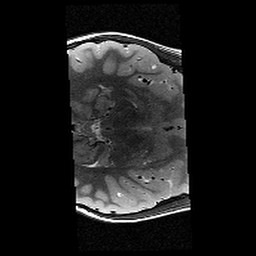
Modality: T2w
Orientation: axial
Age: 9
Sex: female
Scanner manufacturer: siemens
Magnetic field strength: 3 T
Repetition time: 9.23 s
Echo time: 0.067 s